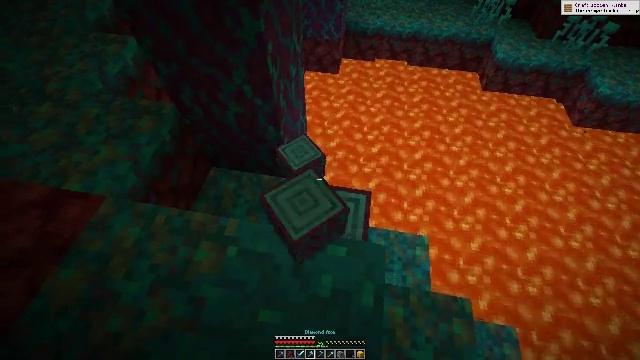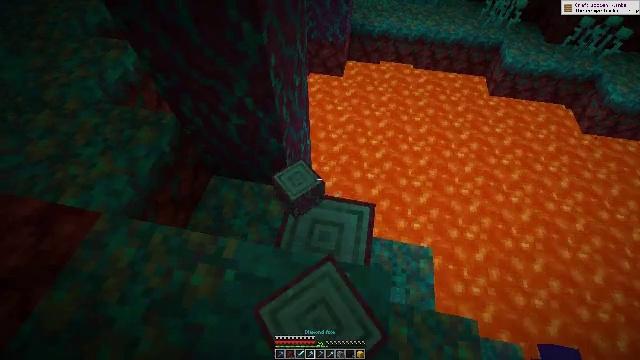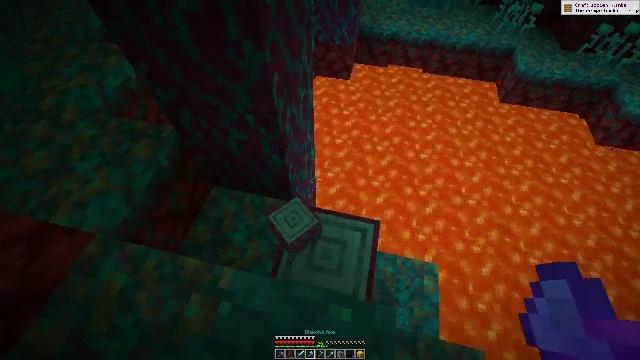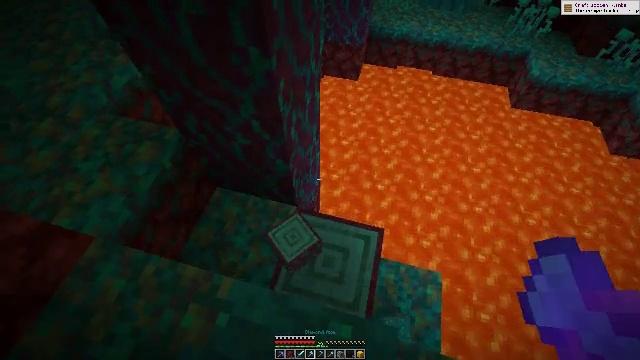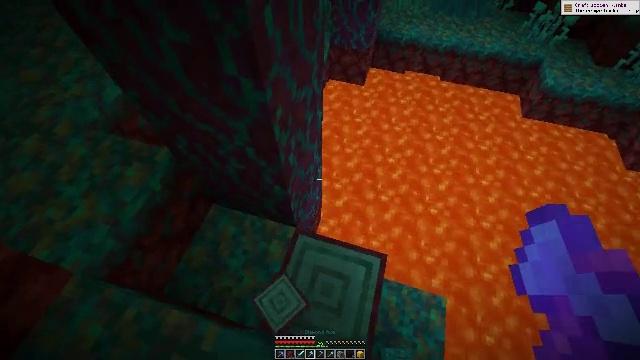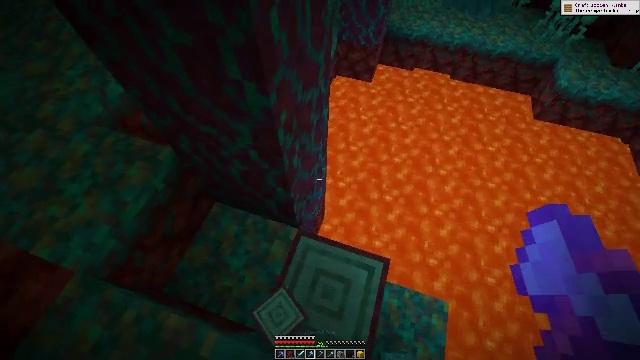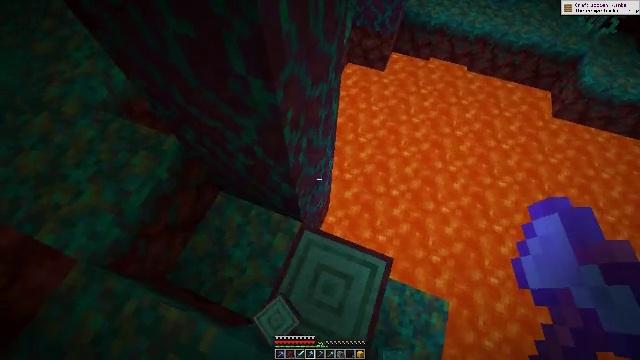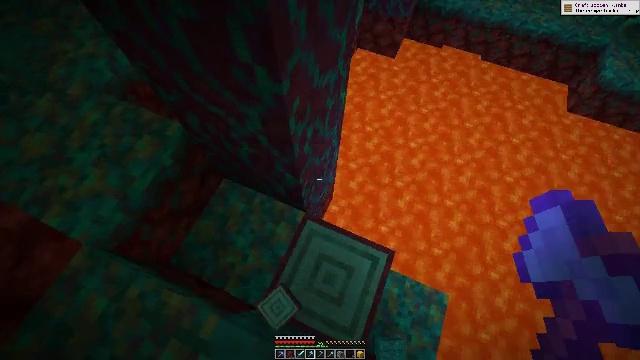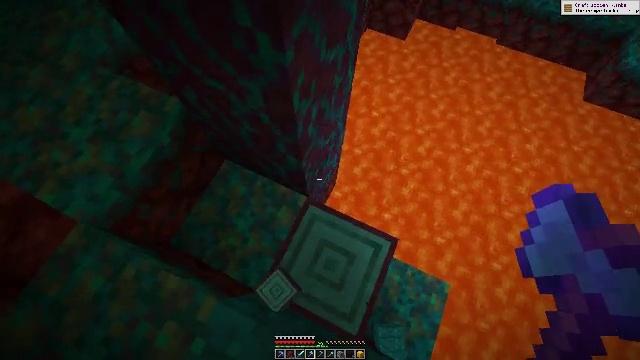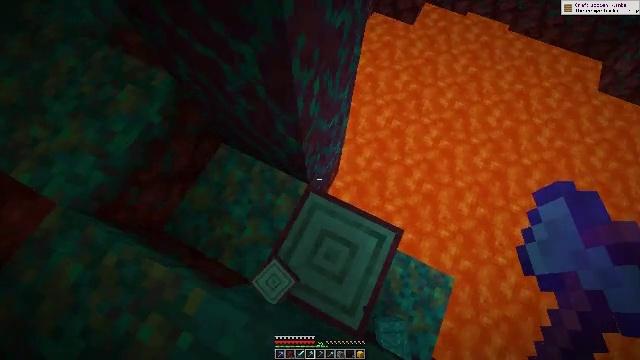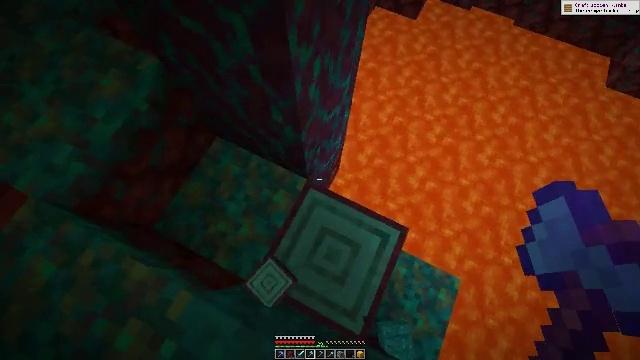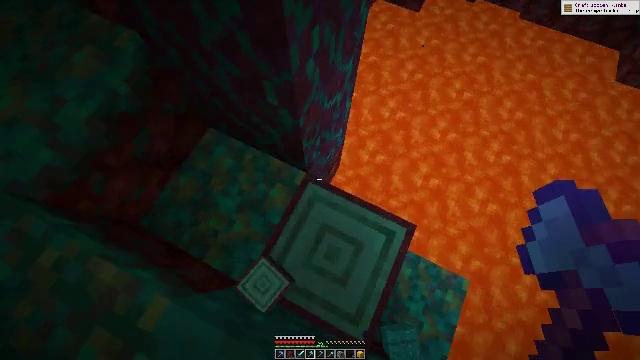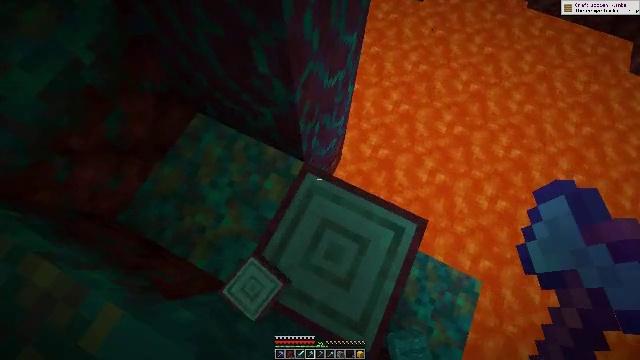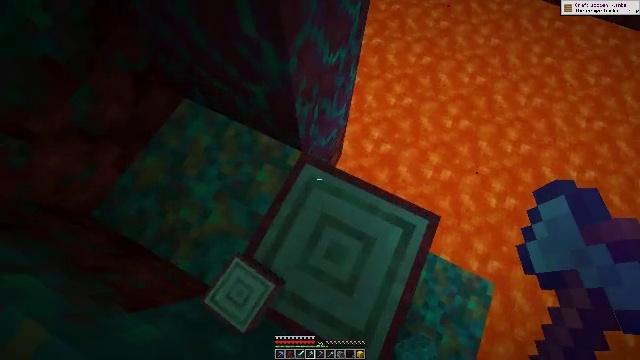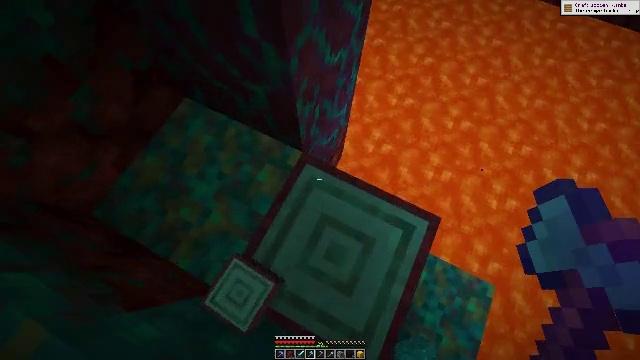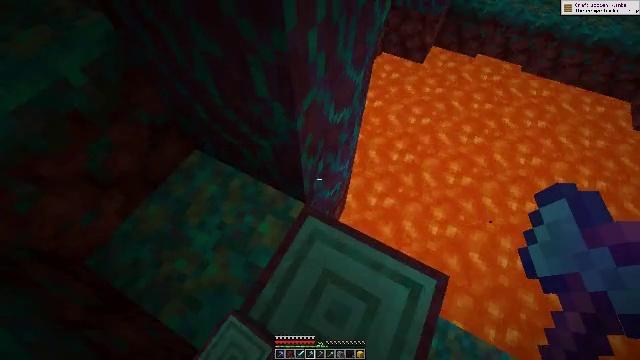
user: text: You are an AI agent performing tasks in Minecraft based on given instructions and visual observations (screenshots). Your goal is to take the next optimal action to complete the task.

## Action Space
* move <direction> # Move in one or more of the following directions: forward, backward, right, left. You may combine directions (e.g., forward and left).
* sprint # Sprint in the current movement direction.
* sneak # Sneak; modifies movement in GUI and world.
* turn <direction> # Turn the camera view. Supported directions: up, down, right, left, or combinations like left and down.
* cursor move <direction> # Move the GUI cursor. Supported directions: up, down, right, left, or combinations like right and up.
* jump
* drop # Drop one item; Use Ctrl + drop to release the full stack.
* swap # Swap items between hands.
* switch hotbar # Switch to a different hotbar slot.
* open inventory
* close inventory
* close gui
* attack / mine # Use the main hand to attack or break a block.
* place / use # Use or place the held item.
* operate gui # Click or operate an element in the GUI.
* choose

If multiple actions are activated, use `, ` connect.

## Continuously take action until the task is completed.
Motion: motion action
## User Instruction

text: Gather warped stem with an axe.
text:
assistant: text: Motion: move forward, turn left
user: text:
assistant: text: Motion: move forward, turn left
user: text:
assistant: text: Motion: move forward, turn left
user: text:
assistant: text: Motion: move forward, turn left
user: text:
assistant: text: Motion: turn left and down
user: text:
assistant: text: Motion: turn left and down
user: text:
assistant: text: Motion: turn left and down
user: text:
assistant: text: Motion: turn left and down
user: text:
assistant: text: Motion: turn left and down
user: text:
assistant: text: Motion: no_op
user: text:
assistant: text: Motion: no_op
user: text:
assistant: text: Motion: no_op
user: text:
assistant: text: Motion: no_op
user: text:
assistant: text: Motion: no_op
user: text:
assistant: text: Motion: turn left and up
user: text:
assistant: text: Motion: turn left and up
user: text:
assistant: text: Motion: turn down
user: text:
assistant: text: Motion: turn left and down
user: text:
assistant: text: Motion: turn down
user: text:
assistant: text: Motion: turn down
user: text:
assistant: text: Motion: attack / mine
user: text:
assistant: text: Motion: attack / mine
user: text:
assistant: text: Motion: attack / mine
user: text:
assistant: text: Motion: attack / mine
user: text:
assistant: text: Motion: no_op
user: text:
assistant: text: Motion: no_op
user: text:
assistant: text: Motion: no_op
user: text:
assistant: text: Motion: no_op
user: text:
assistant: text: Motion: no_op
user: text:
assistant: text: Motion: no_op